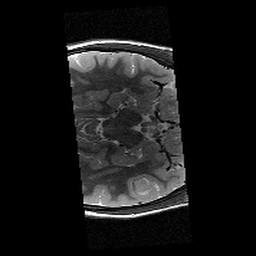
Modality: T2w
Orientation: axial
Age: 11
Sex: female
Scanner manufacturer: siemens
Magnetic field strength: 3 T
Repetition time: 9.23 s
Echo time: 0.067 s